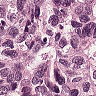
Metastatic tissue present: yes